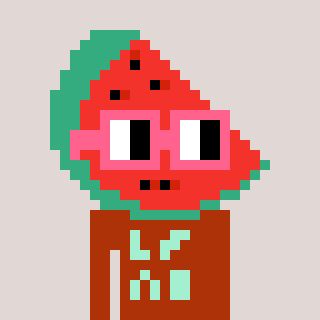
a pixel art character with square pink glasses, a watermelon-shaped head and a hotbrown-colored body on a warm background